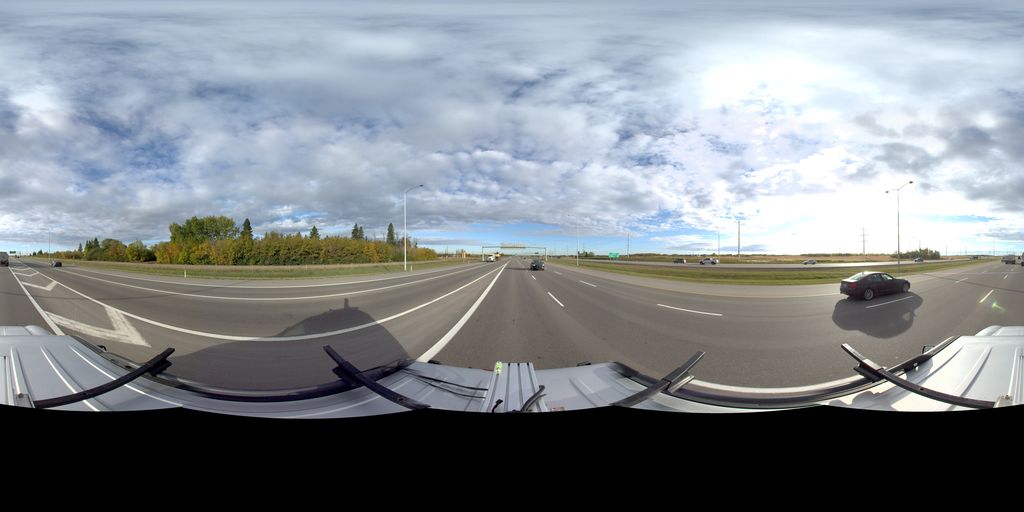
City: edmonton